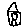
Label: house